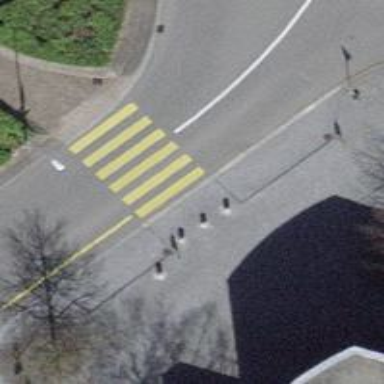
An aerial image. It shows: Footway with zebra crossing.